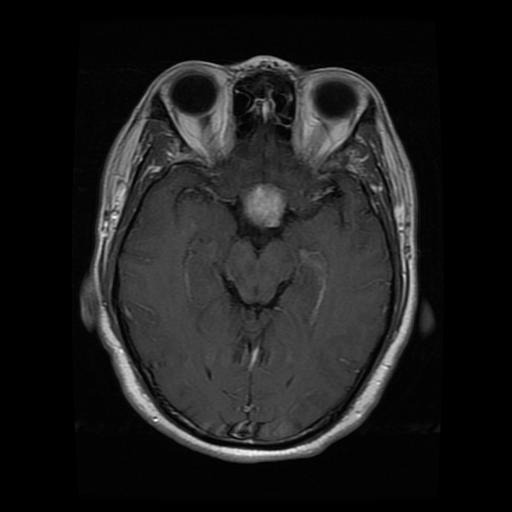
Label: pituitary